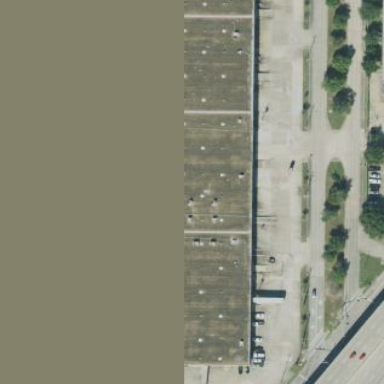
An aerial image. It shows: Warehouse.